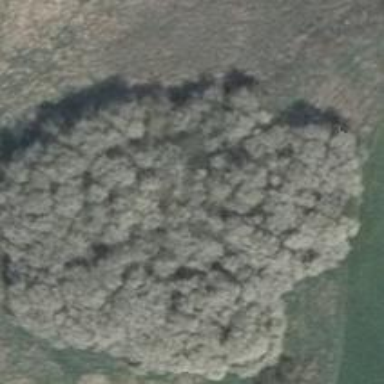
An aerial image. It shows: Deciduous forest dominated by broadleaved trees.